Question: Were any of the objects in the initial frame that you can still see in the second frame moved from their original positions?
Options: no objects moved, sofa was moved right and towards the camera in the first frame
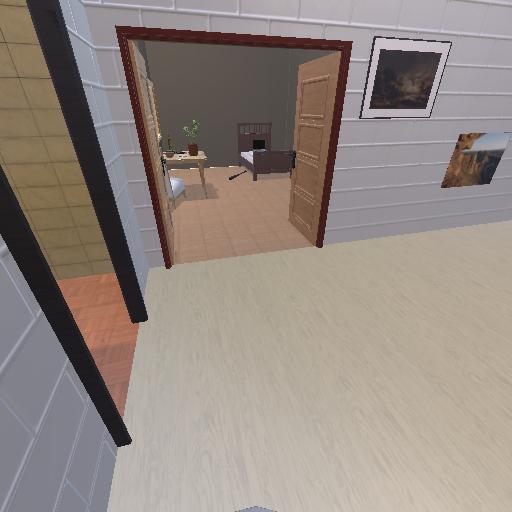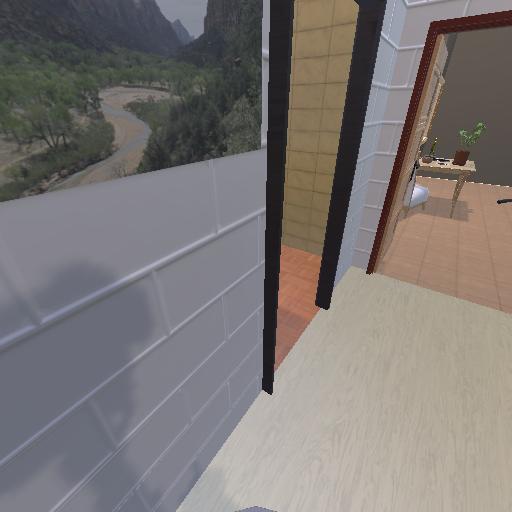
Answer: no objects moved